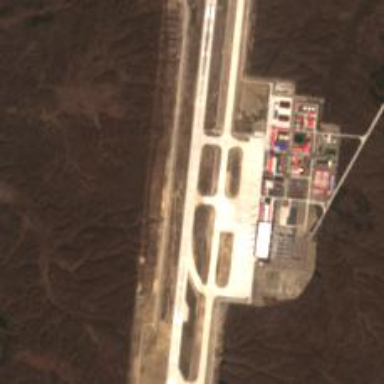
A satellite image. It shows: Runway at airport.